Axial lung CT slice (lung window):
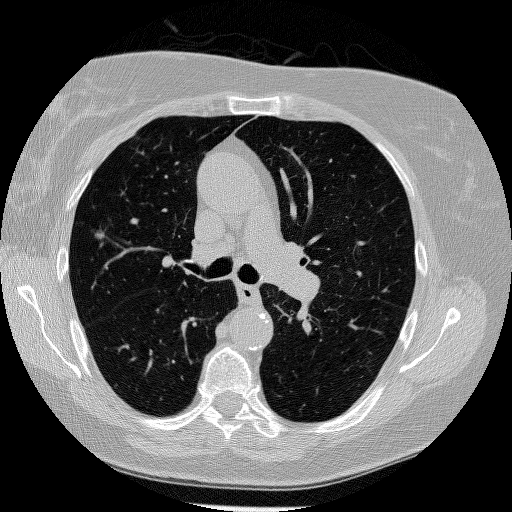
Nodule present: yes
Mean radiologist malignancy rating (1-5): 3